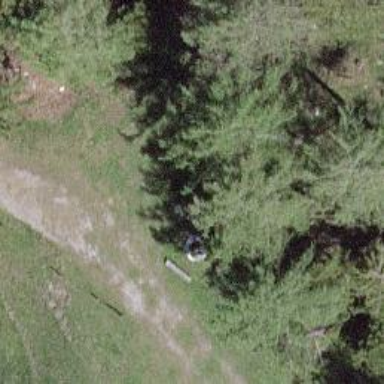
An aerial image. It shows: Picnic site for tourists.